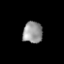
Tissue: lung
Cell type: Endothelial cells
Senescence score: 0.229
Nuclear area (px): 421
Mean DAPI intensity: 146.988